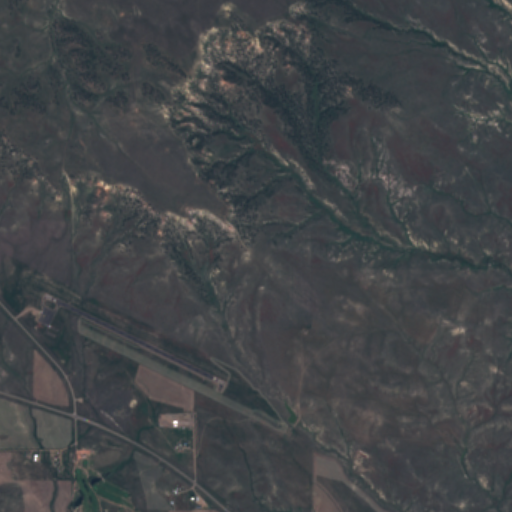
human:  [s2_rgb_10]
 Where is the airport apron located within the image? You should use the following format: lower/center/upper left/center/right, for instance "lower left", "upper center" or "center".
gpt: The airport apron is located in the center left of the image.
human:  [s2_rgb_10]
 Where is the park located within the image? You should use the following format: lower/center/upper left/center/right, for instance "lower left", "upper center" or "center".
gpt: The park is located in the lower left of the image.
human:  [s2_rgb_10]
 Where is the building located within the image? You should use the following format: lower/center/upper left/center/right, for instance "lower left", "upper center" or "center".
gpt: The building is located in the lower left of the image.
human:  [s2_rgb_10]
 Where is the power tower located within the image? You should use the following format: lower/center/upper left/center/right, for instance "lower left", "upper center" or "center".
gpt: There is no power tower in the image.